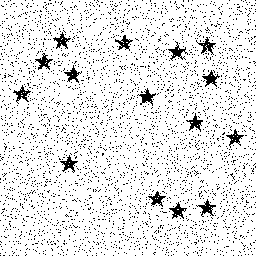
Squares: 0
Triangles: 0
Stars: 15
Total shapes: 15